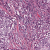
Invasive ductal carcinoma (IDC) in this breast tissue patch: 1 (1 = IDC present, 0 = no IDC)